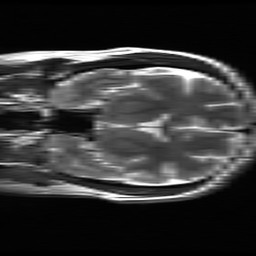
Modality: T2w
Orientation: coronal
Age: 26
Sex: male
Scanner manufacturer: ge
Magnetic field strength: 3 T
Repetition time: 5.192 s
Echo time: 0.1003 s